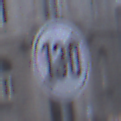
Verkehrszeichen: EndeGeschwindigkeit130
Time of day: SunriseSunset
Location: Outdoor (Urban)
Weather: PartlyCloudy
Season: NotSpecified
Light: Natural